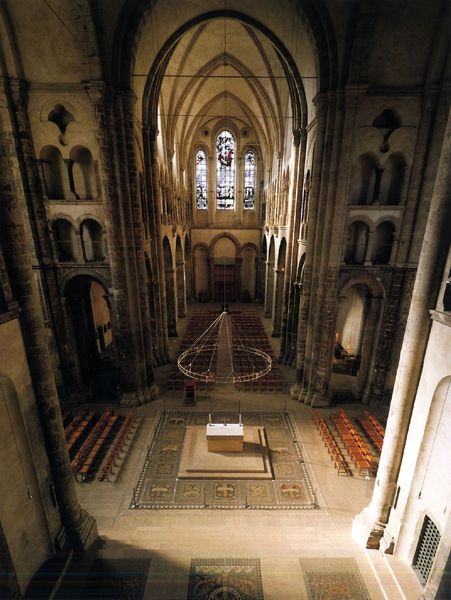
Titel: Groß St. Martin in Köln
Standort: Köln, Groß St. Martin (EU - D - NRW)
Schlagwörter: schatten, fenster, lampen, licht, mitte, orange, raum, stühle, säulen, architektur, stein, innenraum, kirche, sessel, gotik, bogen, empore, rundbogen, kerzen, kronleuchter, leuchter, stufen, fotografie, bögen, gang, dom, mosaik, fensterbild, altar, kerzenleuchter, kirchenschiff, kirchenbänke, mittelschiff, bündelpfeiler, gotisch, spitzbogen, spitzbögen, christlich, altarraum, apsis, romanik, chor, kandelaber, basilika, sitzplätze, gänge, vierung, radleuchter, kirchenfenster, luster, chorgestühl, gotische fenster, vereck, lichtgarden, kircheinnenraum, gotischer leuchter, altar im mittelschiff, bbänke